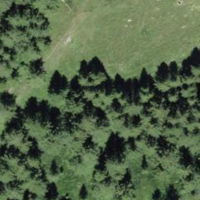
EUNIS habitat code: 43
Species observed at this site:
Vaccinium myrtillus